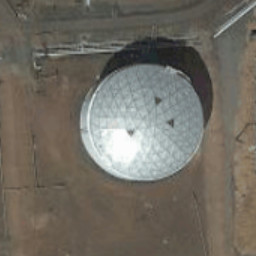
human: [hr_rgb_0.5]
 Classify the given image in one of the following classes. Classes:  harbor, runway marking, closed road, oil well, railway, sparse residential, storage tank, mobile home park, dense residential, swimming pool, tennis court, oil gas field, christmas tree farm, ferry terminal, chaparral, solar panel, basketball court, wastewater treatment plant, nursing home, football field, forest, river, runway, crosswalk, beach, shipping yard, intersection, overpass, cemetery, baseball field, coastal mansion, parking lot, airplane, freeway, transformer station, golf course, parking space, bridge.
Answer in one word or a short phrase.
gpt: storage tank